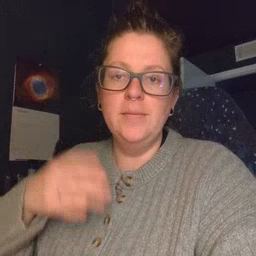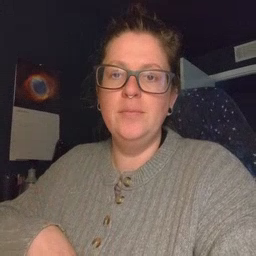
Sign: open